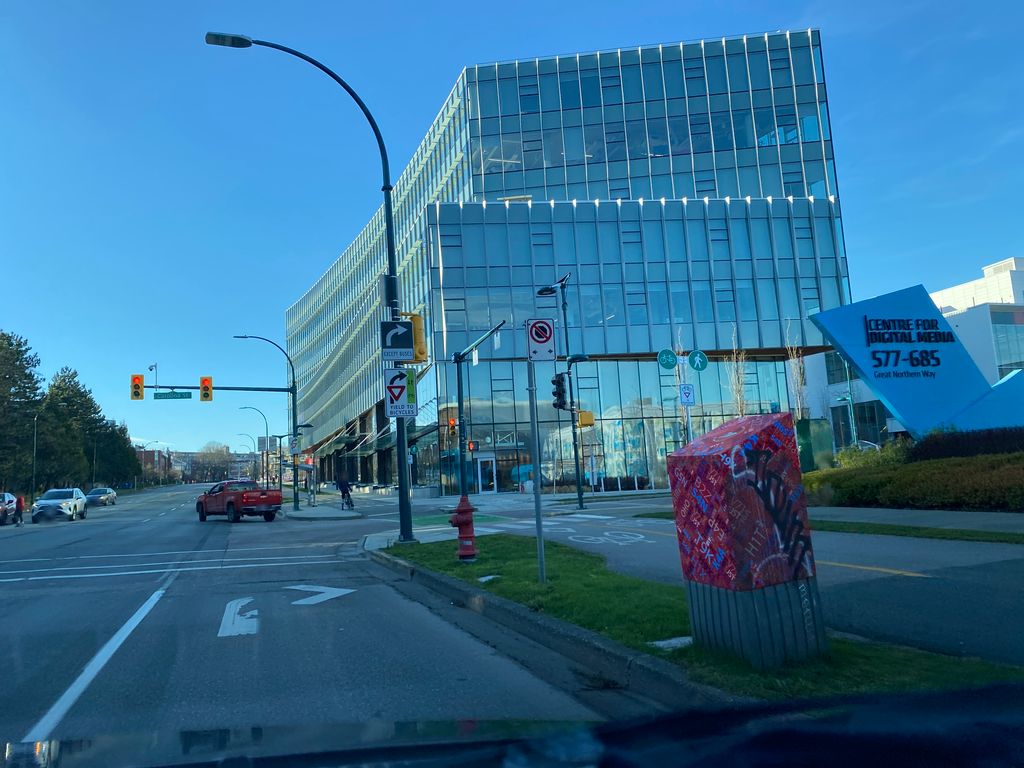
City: vancouver